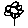
Label: flower